Question: I am using JavaFX TreeView and I want to implement a function where if I hover on a tree item, the item and all its children would be highlighted.
So far I managed to use 'setCellFactory' to highlight the targeted item like this:
'''
treeCell.setOnMouseEntered(new EventHandler<MouseEvent>() {
@Override
public void handle(MouseEvent mouseEvent) {
redrawTree()
treeCell.setStyle("-fx-background-color: #0093ff;");
}
});
'''
Result being:

But I don't know how to target and apply style to treeCell's children. Also this solution requires redrawing the tree a lot which is laggy for big trees.
Can anyone help me go forward or give me an alternative? I think a css solution would be better.
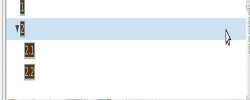
Answer: In an external css file, do
'''
.tree-cell:hover {
-fx-background-color: #0093ff ;
}
'''
Also note that (for moderately complex reasons) if you use '-fx-background' instead of '-fx-background-color', the text color will react appropriately to the change in background color.
To set styles for child nodes (i.e. nodes that are added to the 'TreeCell' as part of its 'graphic' property), just do something like
'''
.tree-cell:hover .label {
/* styles... */
}
'''
which would style all labels inside "hovered-over" tree cells.
Here's a complete example:
'''
import javafx.application.Application;
import javafx.scene.Scene;
import javafx.scene.control.ContentDisplay;
import javafx.scene.control.Label;
import javafx.scene.control.TreeCell;
import javafx.scene.control.TreeItem;
import javafx.scene.control.TreeView;
import javafx.scene.layout.HBox;
import javafx.scene.layout.StackPane;
import javafx.stage.Stage;
import javafx.util.Callback;
public class TreeTest extends Application {
@Override
public void start(Stage primaryStage) throws Exception {
final StackPane stackPane = new StackPane();
TreeItem<Integer> root = createTreeItem(1);
final TreeView<Integer> tree = new TreeView<>(root);
tree.setCellFactory(treeView -> {
final Label label = new Label();
final Label anotherLabel = new Label("Item:");
label.getStyleClass().add("highlight-on-hover");
final HBox hbox = new HBox(5, anotherLabel, label);
TreeCell<Integer> cell = new TreeCell<Integer>() {
@Override
protected void updateItem(Integer item, boolean empty) {
super.updateItem(item, empty);
if (empty) {
setGraphic(null);
} else {
setGraphic(hbox);
}
}
};
cell.setContentDisplay(ContentDisplay.GRAPHIC_ONLY);
cell.itemProperty().addListener((obs, oldItem, newItem) ->
label.setText(newItem != null ? String.valueOf(newItem) : ""));
return cell ;
});
stackPane.getChildren().add(tree);
final Scene scene = new Scene(stackPane);
scene.getStylesheets().add(getClass().getResource("tree-hover.css").toExternalForm());
primaryStage.setScene(scene);
primaryStage.setTitle(getClass().getSimpleName());
primaryStage.show();
}
private TreeItem<Integer> createTreeItem(int value) {
TreeItem<Integer> item = new TreeItem<>(value);
if (value < 10000) {
for (int i=0; i<10; i++) {
item.getChildren().add(createTreeItem(10*value+i));
}
}
return item ;
}
public static void main(String[] args) {
launch(args);
}
}
'''
with the tree-hover.css file:
'''
.tree-cell:hover {
-fx-background-color: #0093ff ;
}
.tree-cell:hover .highlight-on-hover {
-fx-text-fill: red ;
}
'''